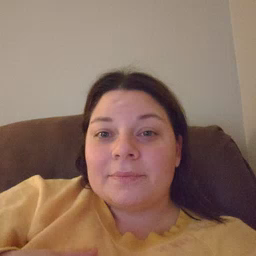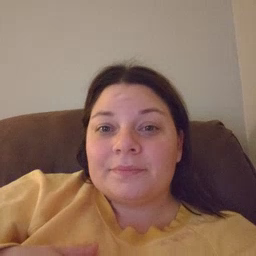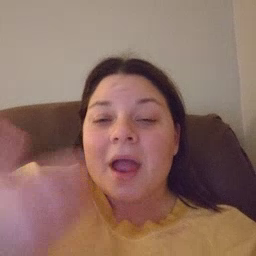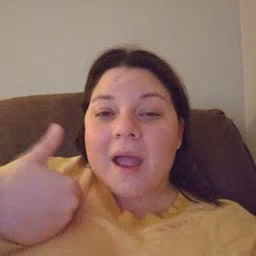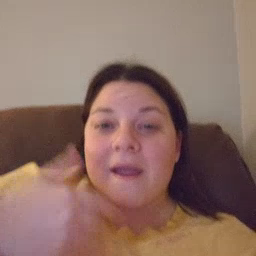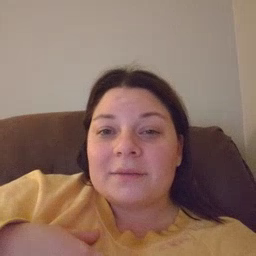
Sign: have